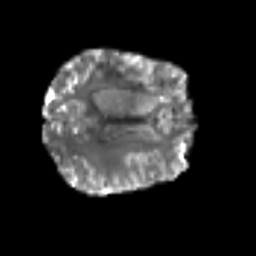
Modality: T2w
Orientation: axial
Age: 50
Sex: male
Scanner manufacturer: siemens
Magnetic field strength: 3 T
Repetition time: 6.1 s
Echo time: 0.101 s